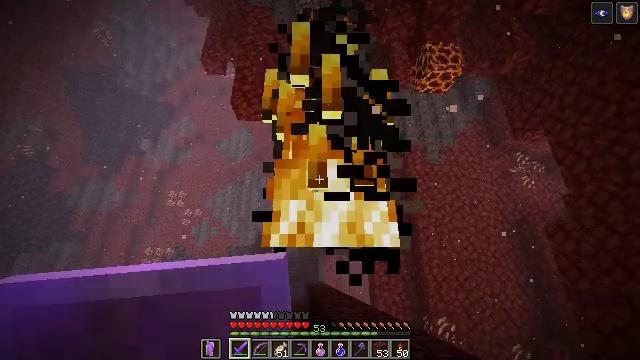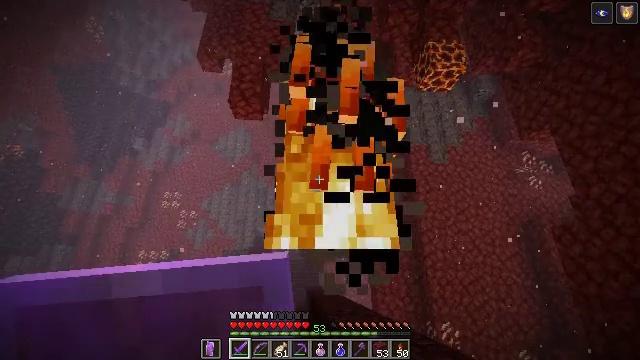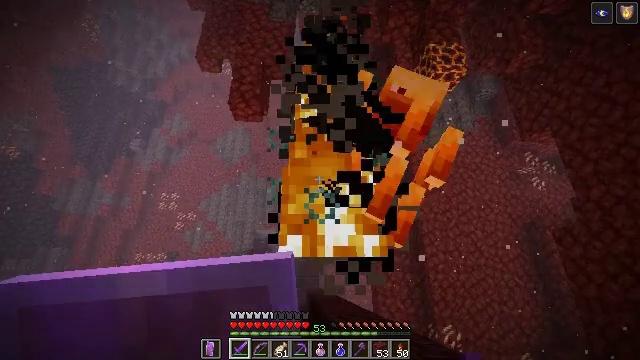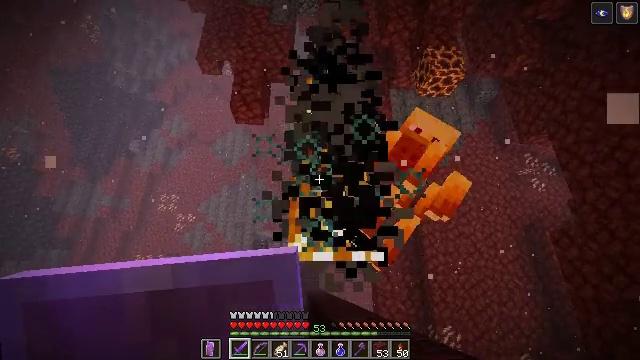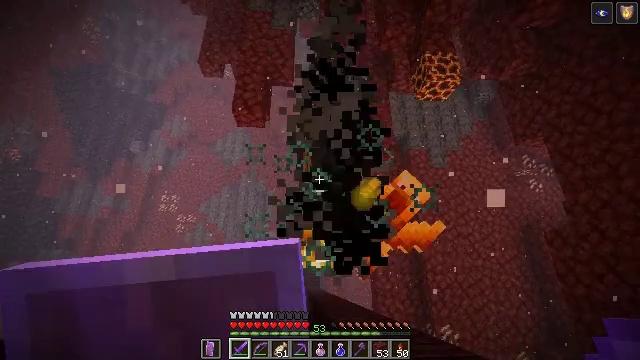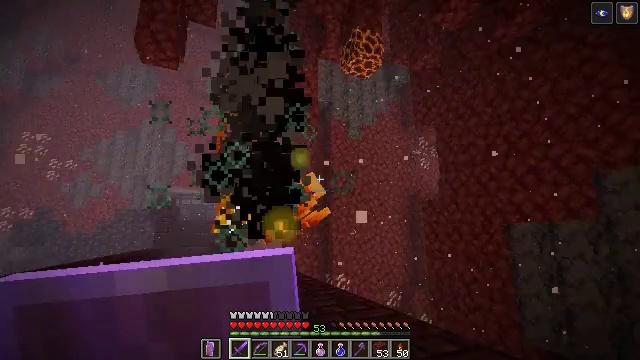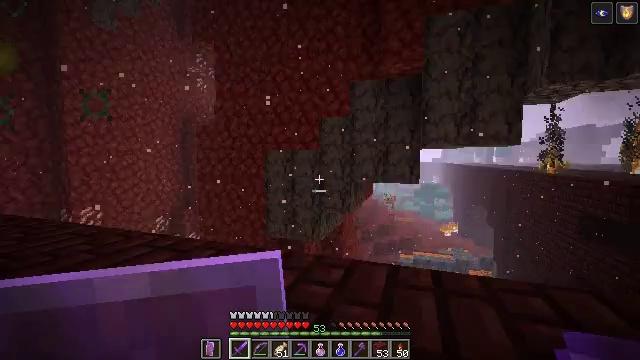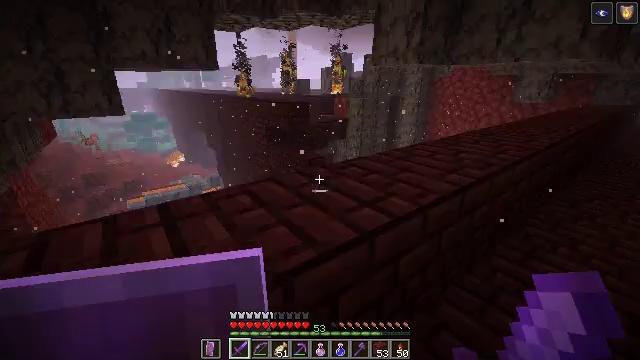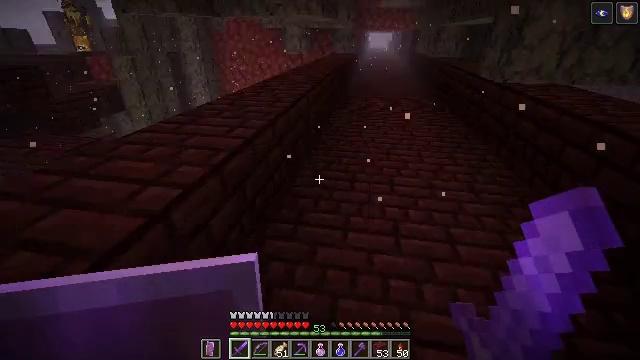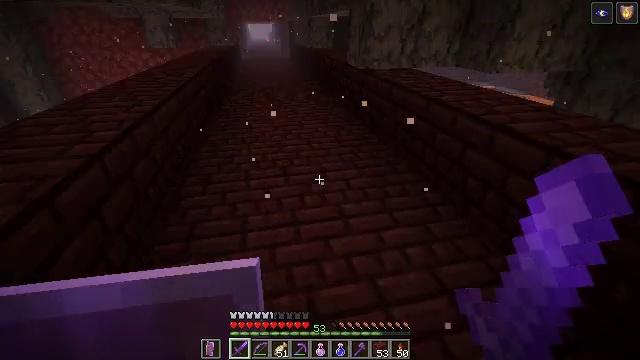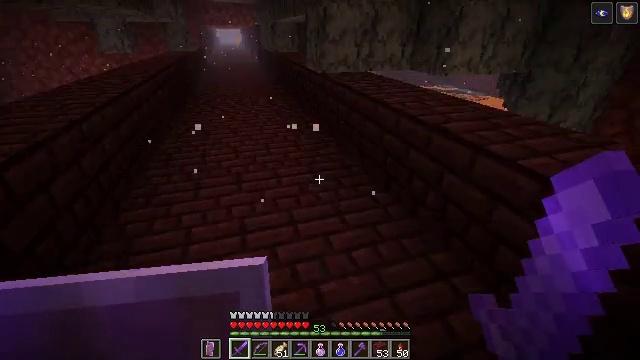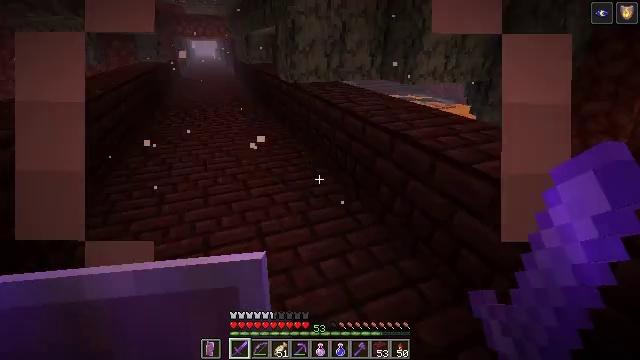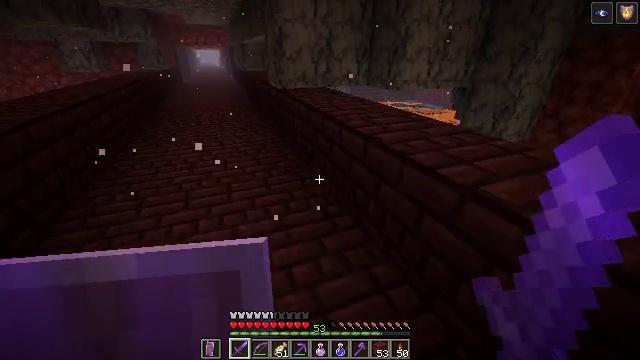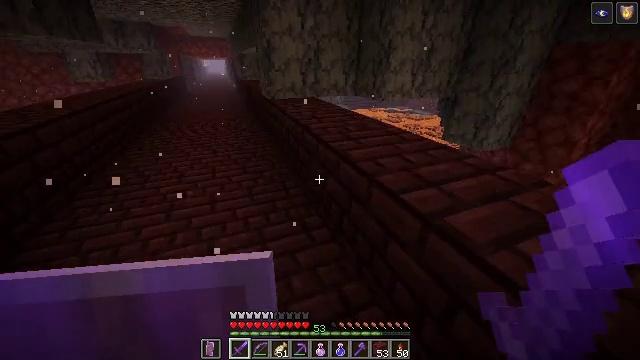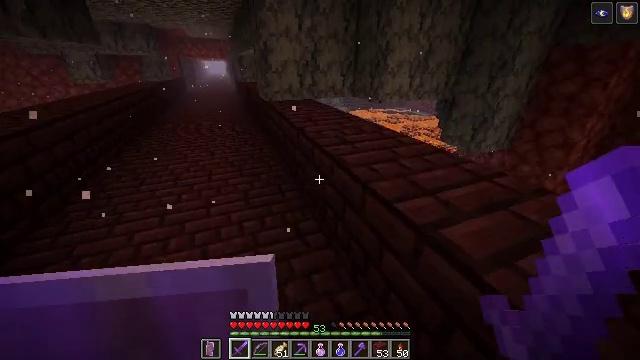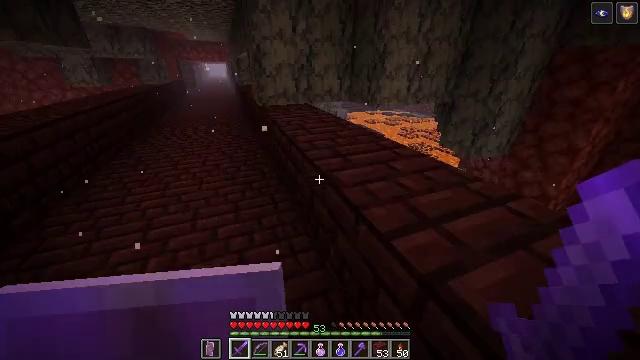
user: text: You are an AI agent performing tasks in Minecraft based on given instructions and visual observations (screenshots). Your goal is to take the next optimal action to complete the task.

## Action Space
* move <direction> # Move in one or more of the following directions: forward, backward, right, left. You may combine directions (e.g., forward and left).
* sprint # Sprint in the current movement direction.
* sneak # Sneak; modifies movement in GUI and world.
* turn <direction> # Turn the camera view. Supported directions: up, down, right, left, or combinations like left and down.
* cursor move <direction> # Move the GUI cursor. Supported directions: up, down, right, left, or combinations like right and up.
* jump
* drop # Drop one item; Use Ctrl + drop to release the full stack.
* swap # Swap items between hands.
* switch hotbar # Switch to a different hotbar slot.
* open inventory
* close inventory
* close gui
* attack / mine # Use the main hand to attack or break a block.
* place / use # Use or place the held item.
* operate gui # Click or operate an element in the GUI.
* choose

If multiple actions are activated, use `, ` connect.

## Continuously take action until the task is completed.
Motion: motion action
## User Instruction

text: Clear the fire from the area.
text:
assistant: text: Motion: move back
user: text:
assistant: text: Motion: move back
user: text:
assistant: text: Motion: move back
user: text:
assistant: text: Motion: move back
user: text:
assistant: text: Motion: move back, turn right and down
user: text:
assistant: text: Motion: move back, turn right and down
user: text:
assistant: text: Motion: move back, turn right and down
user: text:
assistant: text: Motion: move right, turn right and down
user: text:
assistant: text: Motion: move right, turn right and down
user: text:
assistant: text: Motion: move right, turn right
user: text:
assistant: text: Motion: move forward and move right, sprint, turn right and up
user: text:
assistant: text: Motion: move forward and move right, sprint
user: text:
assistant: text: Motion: move forward and move right, sprint
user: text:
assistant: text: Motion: move forward, sprint
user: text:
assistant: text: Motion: move forward, sprint
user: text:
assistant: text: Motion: move forward, sprint, turn left and up
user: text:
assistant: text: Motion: move forward, sprint, turn left and up
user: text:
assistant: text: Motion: move forward, sprint, turn left and up
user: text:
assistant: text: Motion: move forward, sprint, turn left
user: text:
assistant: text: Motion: move forward, sprint
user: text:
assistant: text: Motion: move forward, sprint
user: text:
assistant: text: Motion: move forward, sprint
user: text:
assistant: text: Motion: move forward, sprint
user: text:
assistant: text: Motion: move forward, sprint
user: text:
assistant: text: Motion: move forward, sprint
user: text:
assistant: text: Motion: move forward, sprint
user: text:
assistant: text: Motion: move forward, sprint
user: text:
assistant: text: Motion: move forward, sprint
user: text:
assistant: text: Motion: move forward, sprint
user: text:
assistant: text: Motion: move forward, sprint